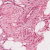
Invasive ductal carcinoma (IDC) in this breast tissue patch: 0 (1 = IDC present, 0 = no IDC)